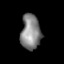
Tissue: lung
Cell type: Others
Senescence score: 0.2034
Nuclear area (px): 686
Mean DAPI intensity: 132.829